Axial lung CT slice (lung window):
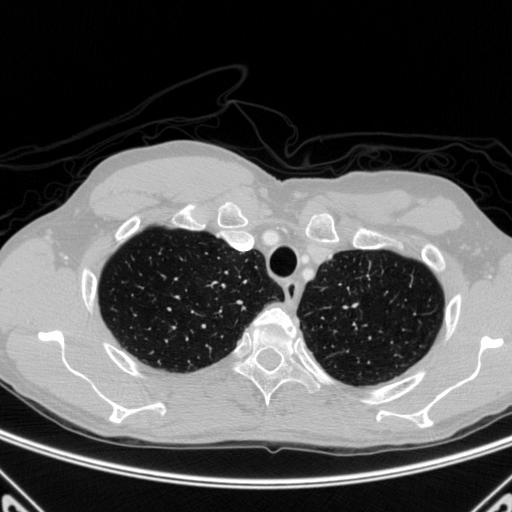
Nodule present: no